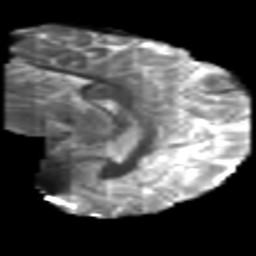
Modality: T2w
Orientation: sagittal
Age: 33
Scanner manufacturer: philips
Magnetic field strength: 3 T
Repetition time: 8.6 s
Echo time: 0.127 s